Aerial crown-view tile of a tropical tree (Barro Colorado Island, Panama), acquired 20250915:
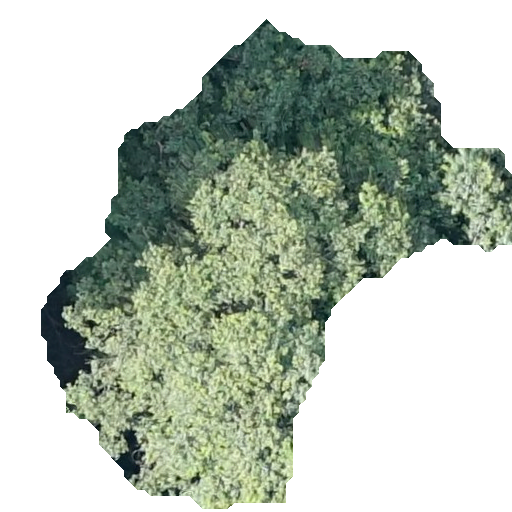
Species: Guazuma ulmifolia
GBIF accepted scientific name: Guazuma ulmifolia
Crown area: 181.824 m²